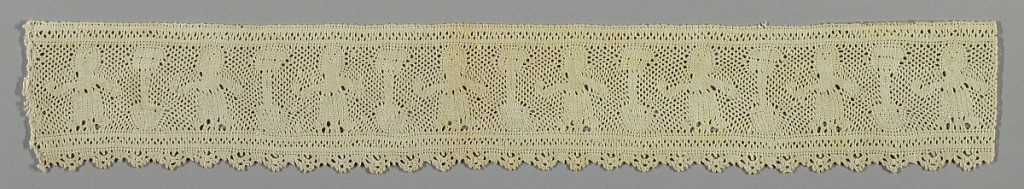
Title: Border
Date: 18th century
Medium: linen Technique: bobbin lace (Valenciennes ground)
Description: Border of heavy linen worked in a provincial style. Pattern shows little human figures that alternate with an abstract motif.